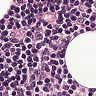
Metastatic tissue present: no